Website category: university
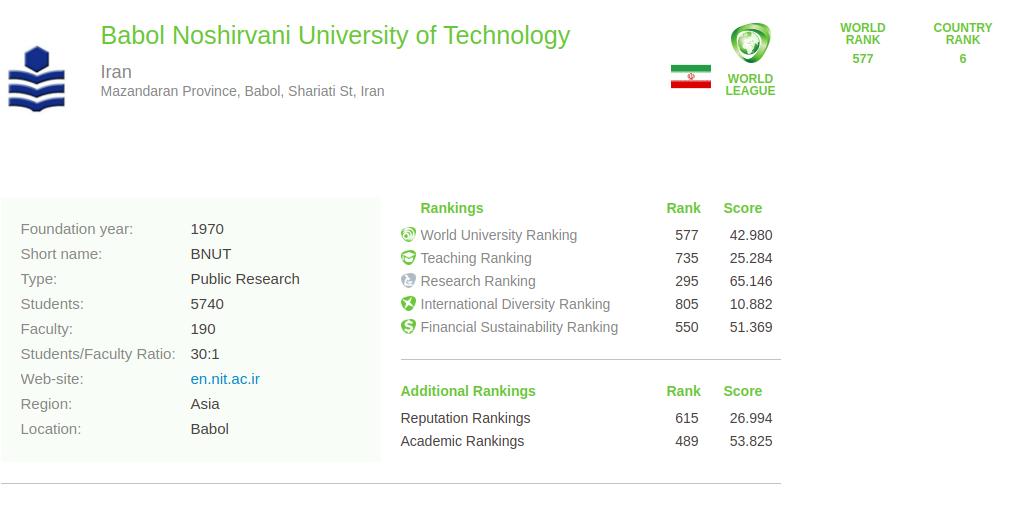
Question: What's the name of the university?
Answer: Babol Noshirvani University of Technology

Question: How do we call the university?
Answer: Babol Noshirvani University of Technology

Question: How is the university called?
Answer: Babol Noshirvani University of Technology

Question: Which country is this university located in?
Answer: Iran

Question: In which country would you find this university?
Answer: Iran

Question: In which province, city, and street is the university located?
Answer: Mazandaran Province, Babol, Shariati St, Iran

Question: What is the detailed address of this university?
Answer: Mazandaran Province, Babol, Shariati St, Iran

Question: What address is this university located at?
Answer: Mazandaran Province, Babol, Shariati St, Iran

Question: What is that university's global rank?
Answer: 577

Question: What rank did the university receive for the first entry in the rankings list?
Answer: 577

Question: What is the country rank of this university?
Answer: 6

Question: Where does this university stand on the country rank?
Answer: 6

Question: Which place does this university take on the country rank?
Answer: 6

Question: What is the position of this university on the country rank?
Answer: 6

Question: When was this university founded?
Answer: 1970

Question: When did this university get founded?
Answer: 1970

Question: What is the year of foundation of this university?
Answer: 1970

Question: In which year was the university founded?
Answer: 1970

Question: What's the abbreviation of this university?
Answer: BNUT

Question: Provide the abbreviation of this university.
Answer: BNUT

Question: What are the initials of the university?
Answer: BNUT

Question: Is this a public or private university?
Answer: Public Research

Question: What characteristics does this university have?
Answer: Public Research

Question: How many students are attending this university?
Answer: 5740

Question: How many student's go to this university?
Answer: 5740

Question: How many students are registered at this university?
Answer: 5740

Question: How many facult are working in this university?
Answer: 190

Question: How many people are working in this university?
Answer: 190

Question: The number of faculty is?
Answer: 190

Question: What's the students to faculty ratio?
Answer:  30 : 1

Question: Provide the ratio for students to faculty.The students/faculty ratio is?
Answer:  30 : 1

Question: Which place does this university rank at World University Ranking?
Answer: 577

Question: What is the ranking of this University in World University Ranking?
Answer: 577

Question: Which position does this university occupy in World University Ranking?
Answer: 577

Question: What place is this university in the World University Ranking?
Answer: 577

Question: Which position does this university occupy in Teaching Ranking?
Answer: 735

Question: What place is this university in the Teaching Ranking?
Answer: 735

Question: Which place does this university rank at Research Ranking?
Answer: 295

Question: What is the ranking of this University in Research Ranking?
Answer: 295

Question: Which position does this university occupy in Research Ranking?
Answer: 295

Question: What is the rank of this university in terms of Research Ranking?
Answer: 295

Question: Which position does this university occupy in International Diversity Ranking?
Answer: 805

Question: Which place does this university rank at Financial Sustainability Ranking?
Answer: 550

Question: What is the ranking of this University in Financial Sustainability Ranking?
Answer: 550

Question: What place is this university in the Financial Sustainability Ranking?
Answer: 550

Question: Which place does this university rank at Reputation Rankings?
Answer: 615

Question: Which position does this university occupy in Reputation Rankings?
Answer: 615

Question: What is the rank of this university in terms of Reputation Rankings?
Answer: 615

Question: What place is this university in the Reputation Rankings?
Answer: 615

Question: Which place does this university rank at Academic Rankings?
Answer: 489

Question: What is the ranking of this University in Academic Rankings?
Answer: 489

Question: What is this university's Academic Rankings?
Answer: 489

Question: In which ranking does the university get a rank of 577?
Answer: World University Ranking

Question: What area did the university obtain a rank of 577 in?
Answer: World University Ranking

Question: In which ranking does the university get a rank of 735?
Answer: Teaching Ranking

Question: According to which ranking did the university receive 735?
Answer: Teaching Ranking

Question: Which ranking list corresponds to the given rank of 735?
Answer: Teaching Ranking

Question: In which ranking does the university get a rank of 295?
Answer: Research Ranking

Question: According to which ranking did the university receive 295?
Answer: Research Ranking

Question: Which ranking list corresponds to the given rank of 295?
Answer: Research Ranking

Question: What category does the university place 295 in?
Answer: Research Ranking

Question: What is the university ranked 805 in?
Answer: International Diversity Ranking

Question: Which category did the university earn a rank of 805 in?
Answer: International Diversity Ranking

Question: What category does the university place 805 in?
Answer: International Diversity Ranking